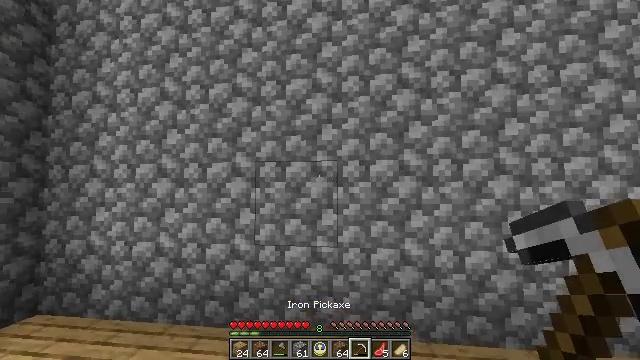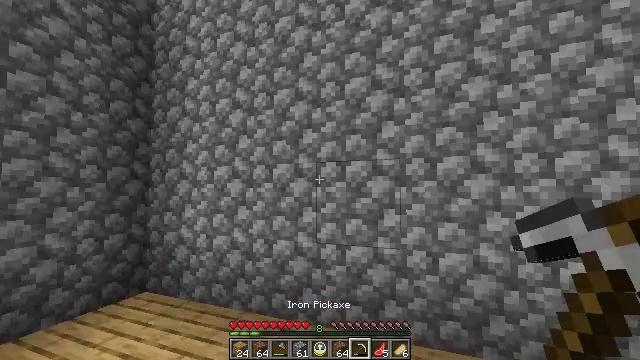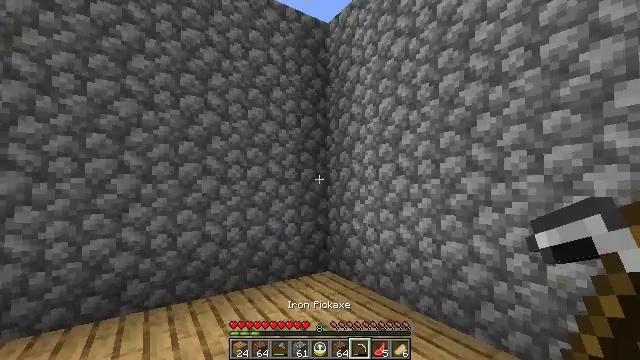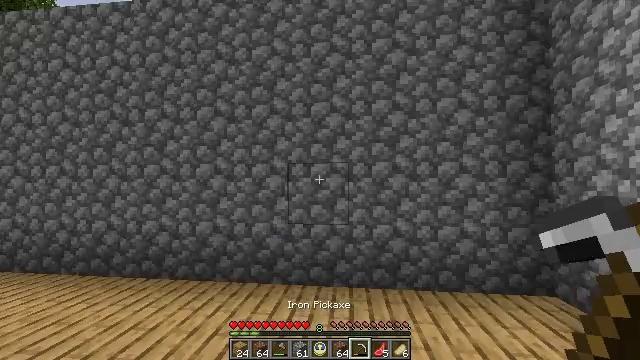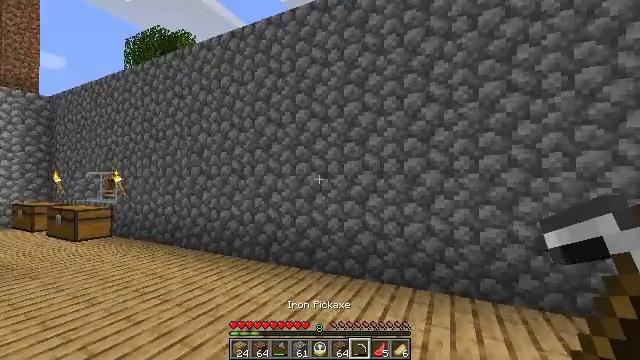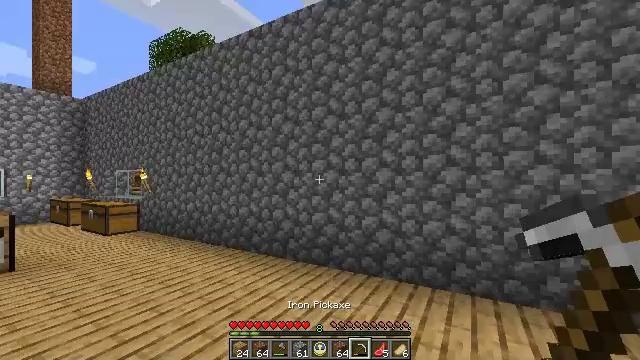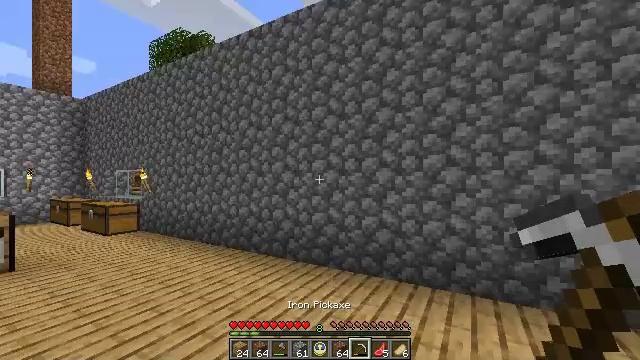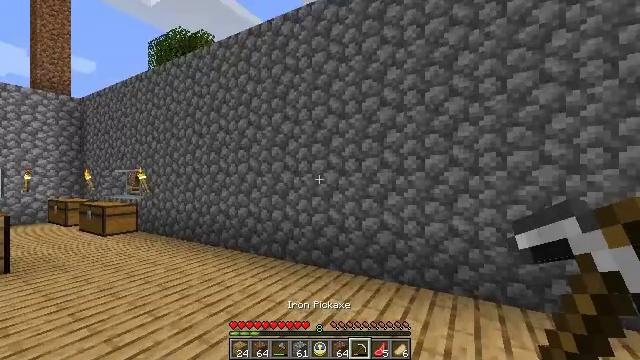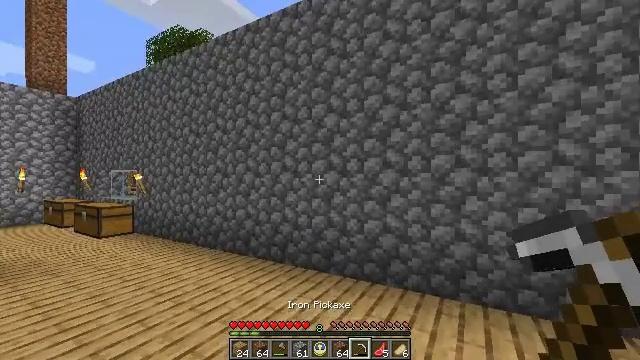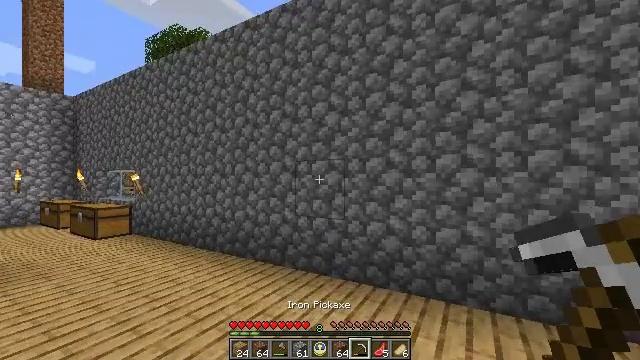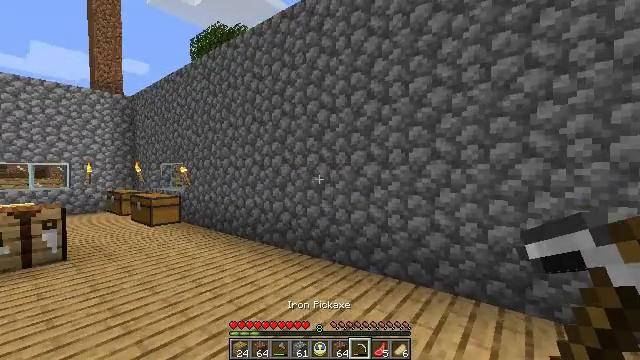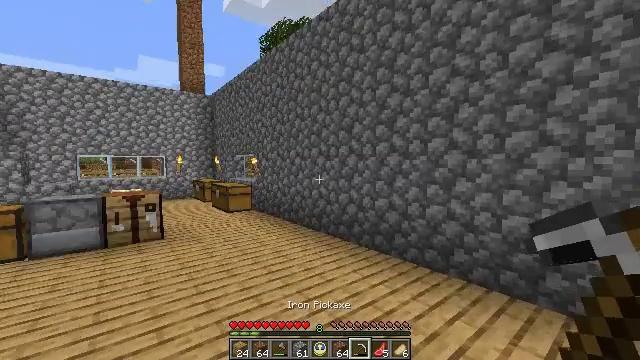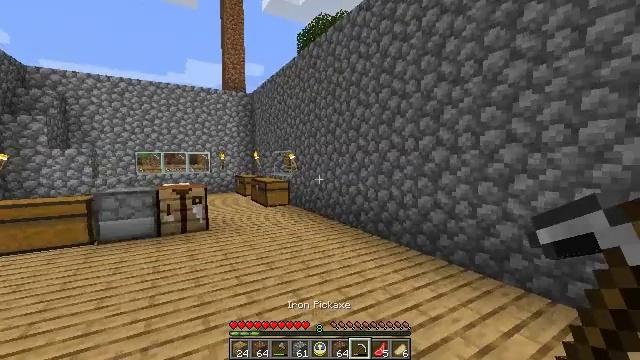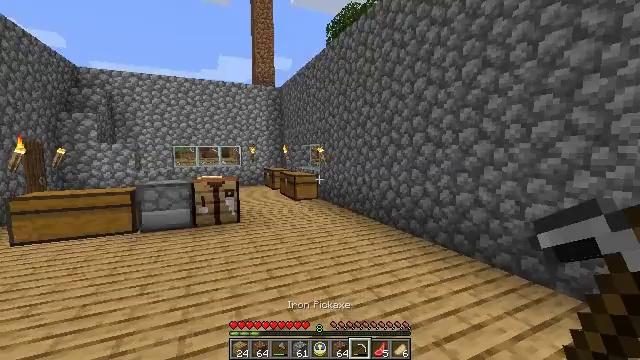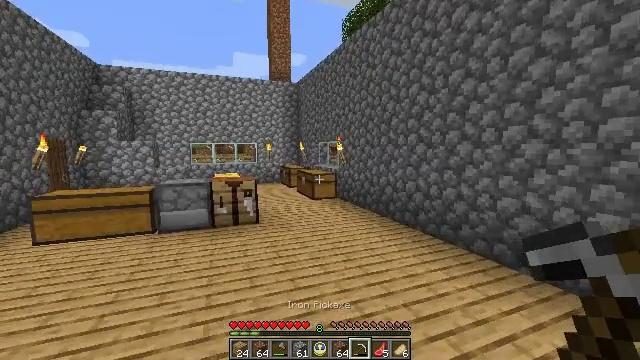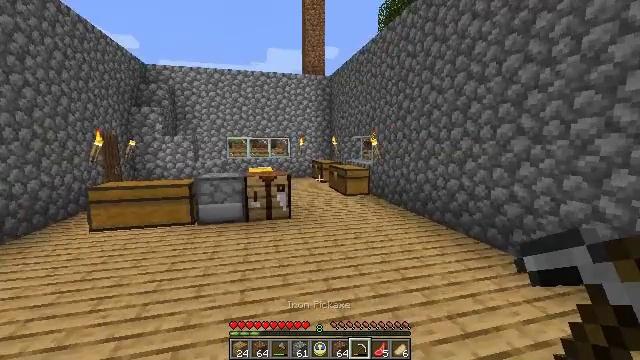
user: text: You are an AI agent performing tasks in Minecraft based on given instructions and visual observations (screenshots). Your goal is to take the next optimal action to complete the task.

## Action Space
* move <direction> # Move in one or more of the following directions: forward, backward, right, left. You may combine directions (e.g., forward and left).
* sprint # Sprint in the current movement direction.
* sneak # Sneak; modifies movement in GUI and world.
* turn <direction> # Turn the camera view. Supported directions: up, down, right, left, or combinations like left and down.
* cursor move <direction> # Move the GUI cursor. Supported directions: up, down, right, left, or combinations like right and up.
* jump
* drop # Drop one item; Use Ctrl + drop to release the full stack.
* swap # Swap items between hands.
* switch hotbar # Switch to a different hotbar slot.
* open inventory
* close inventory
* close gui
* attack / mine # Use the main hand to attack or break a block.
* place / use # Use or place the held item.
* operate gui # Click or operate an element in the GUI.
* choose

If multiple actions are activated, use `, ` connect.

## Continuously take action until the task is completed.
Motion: motion action
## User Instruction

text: Break the spruce door to remove it.
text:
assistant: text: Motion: turn left
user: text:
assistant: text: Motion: turn left
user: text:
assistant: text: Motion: turn left
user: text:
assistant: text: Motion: turn left
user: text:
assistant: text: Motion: turn left
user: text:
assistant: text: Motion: no_op
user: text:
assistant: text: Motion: move forward
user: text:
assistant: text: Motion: move forward
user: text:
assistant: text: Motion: move forward
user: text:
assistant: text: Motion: move forward and move left, turn left and down
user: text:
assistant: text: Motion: move forward and move left, turn left and down
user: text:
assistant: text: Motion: move forward and move left, turn left
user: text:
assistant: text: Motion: move forward and move left, turn left and down
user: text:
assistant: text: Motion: move forward and move left, turn left
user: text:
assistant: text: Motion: move forward, turn left and down
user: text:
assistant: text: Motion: move forward, turn left
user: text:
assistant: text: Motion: move forward, turn left
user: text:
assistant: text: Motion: move forward, turn left
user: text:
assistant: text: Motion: move forward, turn left
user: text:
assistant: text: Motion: move forward, sprint, turn left
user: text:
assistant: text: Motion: move forward, sprint, turn left
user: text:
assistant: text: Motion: move forward, sprint
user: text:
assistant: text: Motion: move forward, sprint, turn left
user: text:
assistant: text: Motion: move forward, sprint
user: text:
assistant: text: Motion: move forward, sprint
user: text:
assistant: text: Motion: move forward
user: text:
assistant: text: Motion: move forward
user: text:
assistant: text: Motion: move forward
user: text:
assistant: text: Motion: move forward
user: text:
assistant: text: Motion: move forward